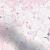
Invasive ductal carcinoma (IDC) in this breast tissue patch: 0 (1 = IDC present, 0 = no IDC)